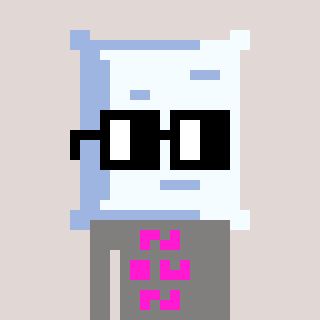
a pixel art character with square black glasses, a pillow-shaped head and a bluegrey-colored body on a warm background